Interaction volume radius: 5 \u00c5
Interaction volume height: 15 \u00c5
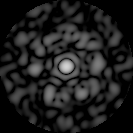
Disorder parameter: 0.8009